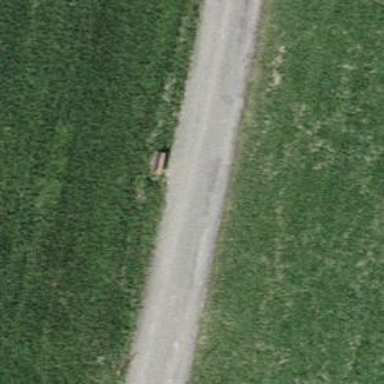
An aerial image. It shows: Bench for seating.